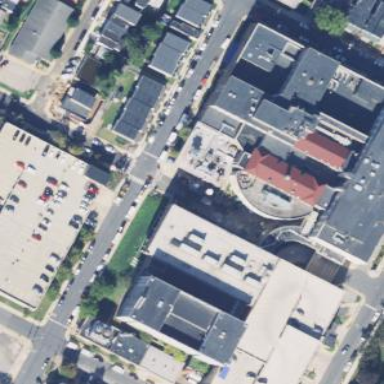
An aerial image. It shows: Hospital building.